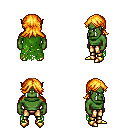
a pixel art fantasy rpg character, male body template, orc, green skin, green tattered cape, gold greaves, light blonde loose hair, gold boots, four views (front, back, left, right), 2x2 character sprite sheet, small pixel art, hard edges, no anti-aliasing